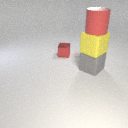
small red metal cube behind large gray rubber cube